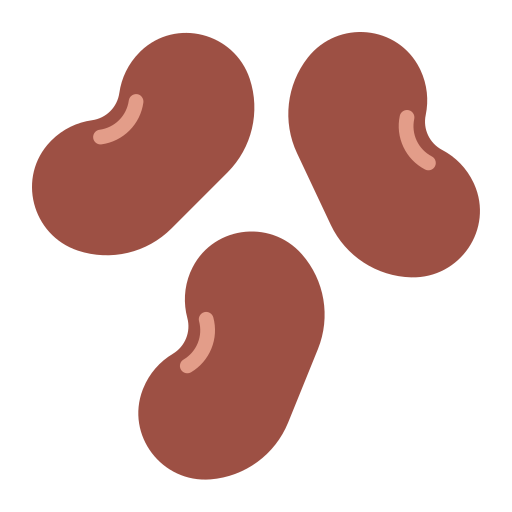
beans flat